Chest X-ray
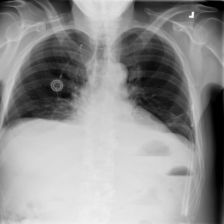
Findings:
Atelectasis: positive
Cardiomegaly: negative
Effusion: positive
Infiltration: negative
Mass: negative
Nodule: negative
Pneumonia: negative
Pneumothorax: negative
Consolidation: negative
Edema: negative
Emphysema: negative
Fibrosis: negative
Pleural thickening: negative
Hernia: negative